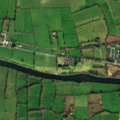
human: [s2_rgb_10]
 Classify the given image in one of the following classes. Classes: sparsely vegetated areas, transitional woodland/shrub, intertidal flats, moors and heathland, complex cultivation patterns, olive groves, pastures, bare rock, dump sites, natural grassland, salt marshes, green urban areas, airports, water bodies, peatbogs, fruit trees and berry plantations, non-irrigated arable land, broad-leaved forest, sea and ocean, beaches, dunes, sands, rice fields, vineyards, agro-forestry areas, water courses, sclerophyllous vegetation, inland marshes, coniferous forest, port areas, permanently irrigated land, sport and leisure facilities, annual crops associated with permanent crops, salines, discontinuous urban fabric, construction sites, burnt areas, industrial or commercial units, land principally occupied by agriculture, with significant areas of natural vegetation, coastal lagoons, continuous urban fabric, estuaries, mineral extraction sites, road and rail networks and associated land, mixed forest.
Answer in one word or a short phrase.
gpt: discontinuous urban fabric, pastures